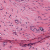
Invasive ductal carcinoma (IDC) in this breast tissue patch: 0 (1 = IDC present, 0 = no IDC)